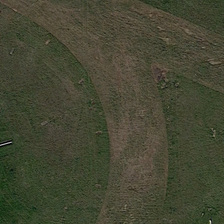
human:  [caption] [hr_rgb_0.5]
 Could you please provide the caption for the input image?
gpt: it is a piece of green meadow .

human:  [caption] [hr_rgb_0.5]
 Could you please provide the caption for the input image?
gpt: it is a piece of green meadow .

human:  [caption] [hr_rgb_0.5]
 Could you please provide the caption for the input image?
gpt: it is a piece of green meadow .

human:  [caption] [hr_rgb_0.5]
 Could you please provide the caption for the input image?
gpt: it is a piece of green meadow .

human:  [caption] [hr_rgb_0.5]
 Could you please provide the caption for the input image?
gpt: it is a piece of green meadow .